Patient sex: M
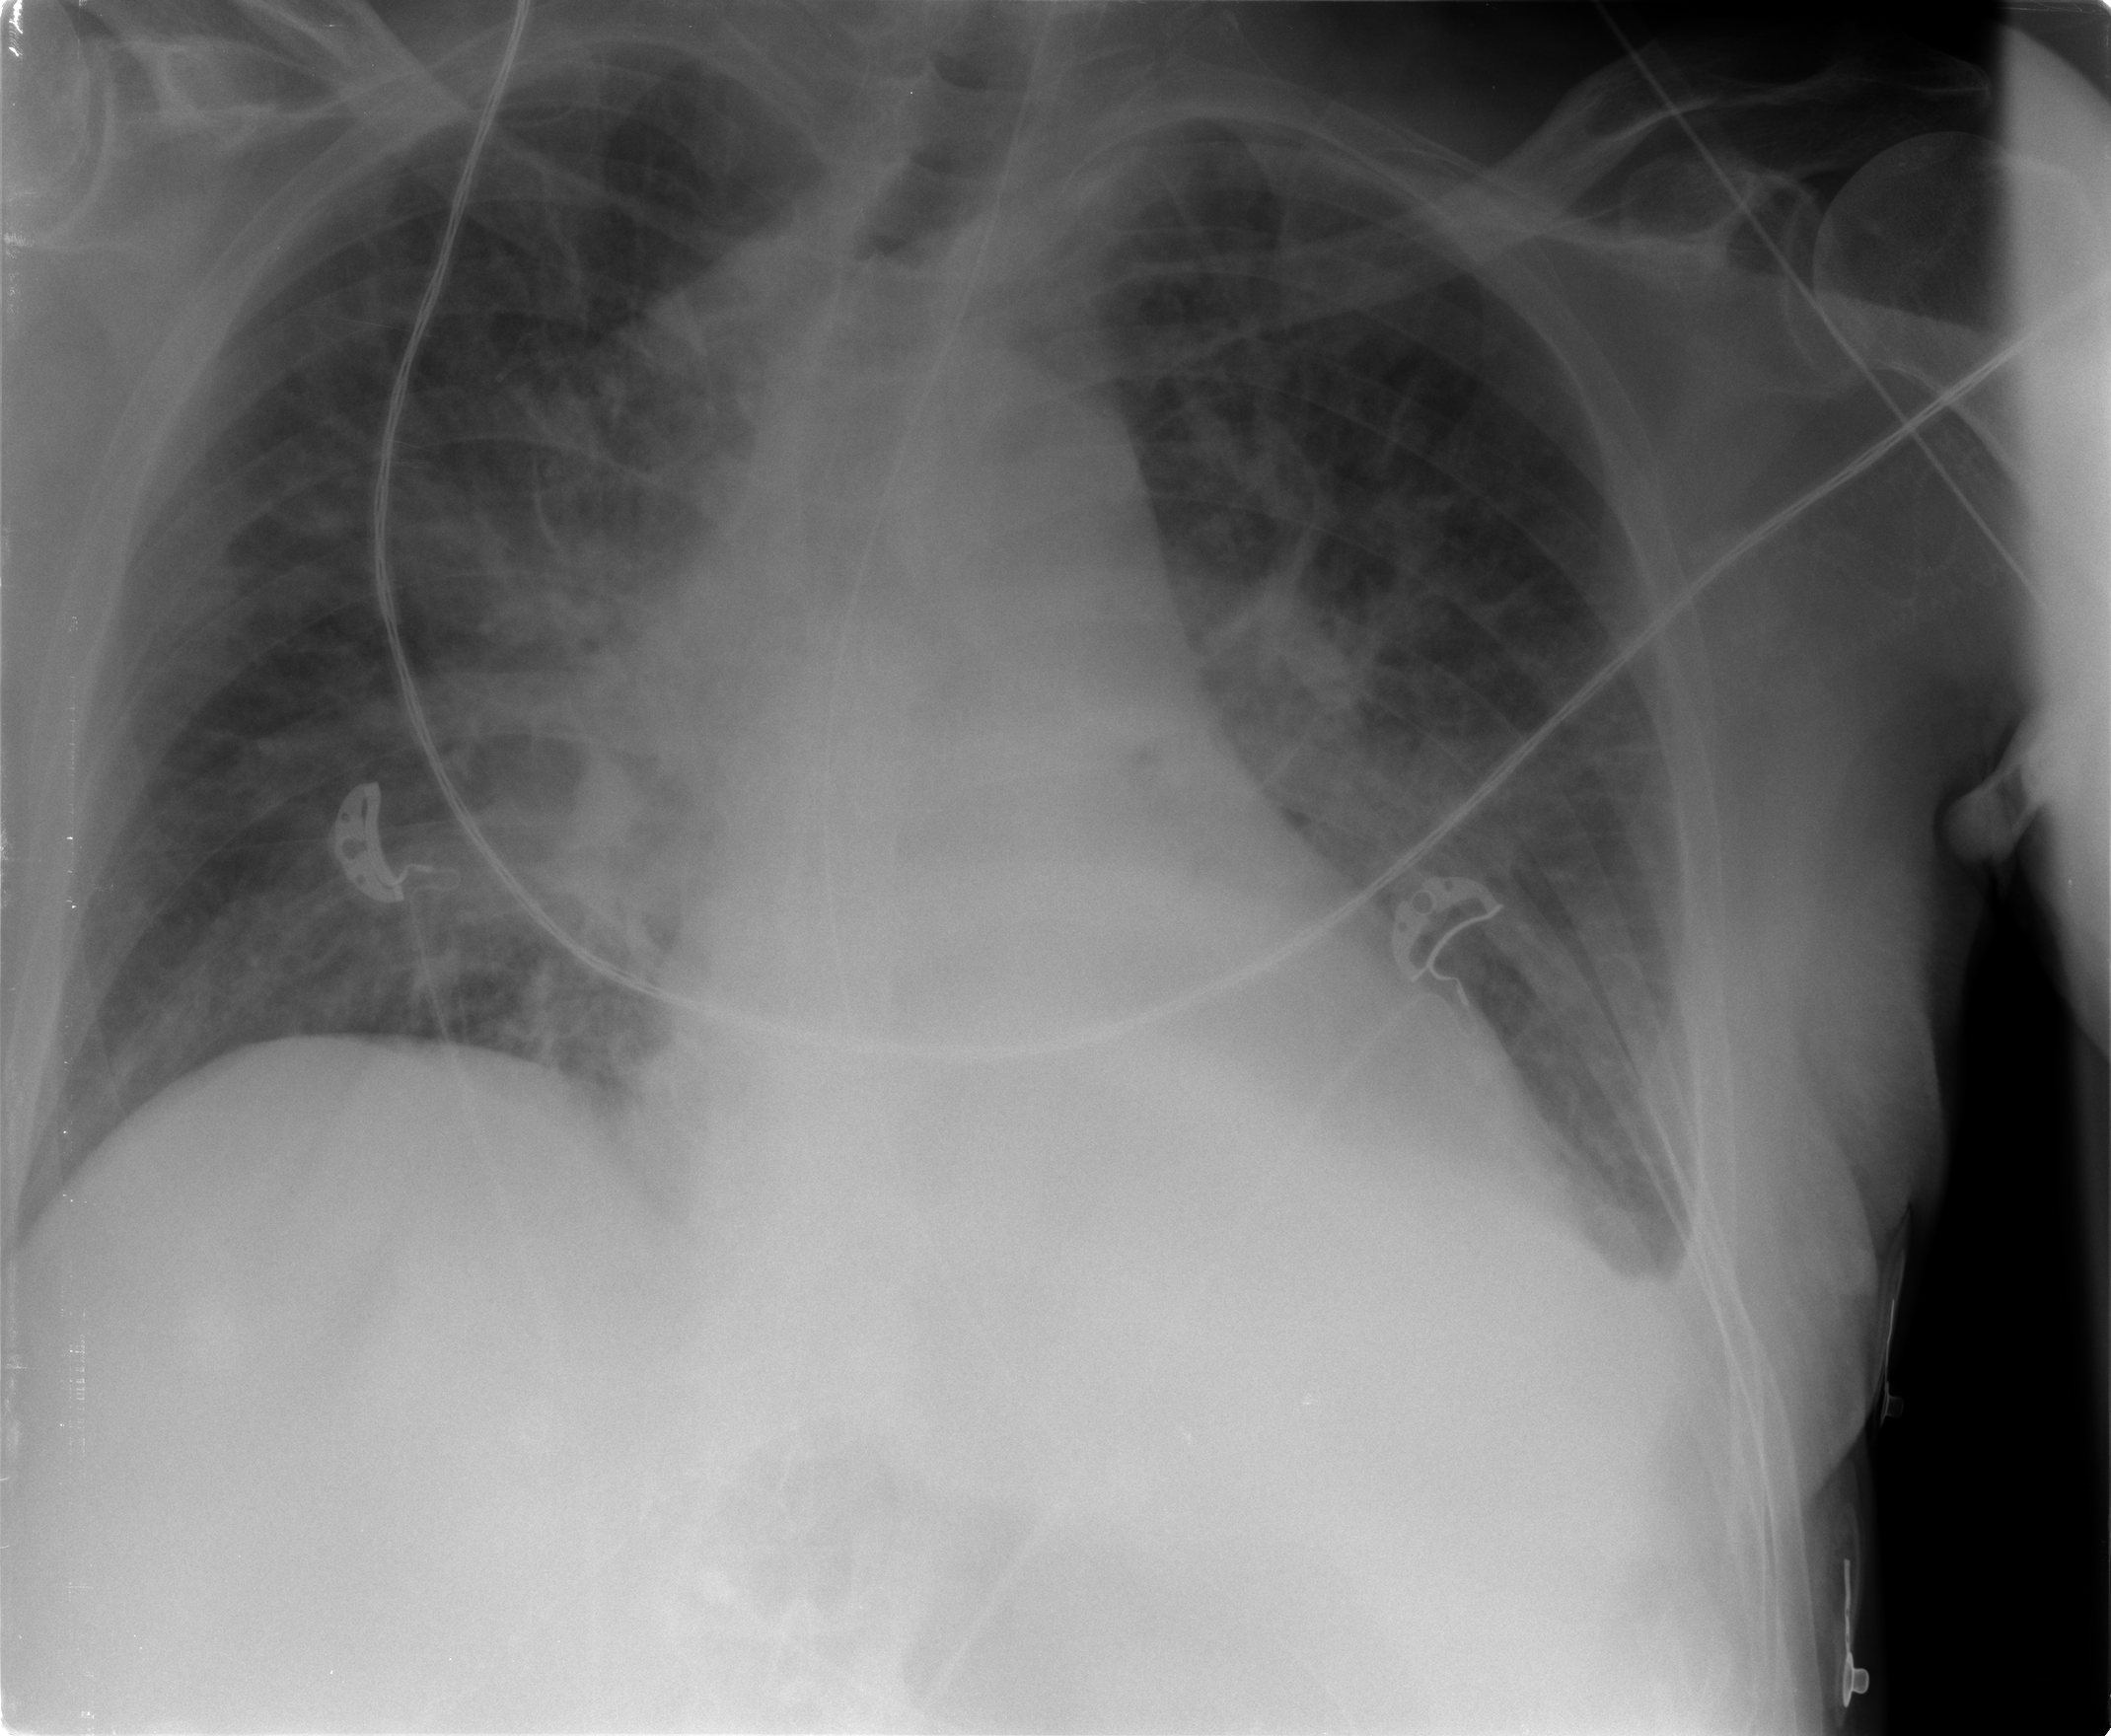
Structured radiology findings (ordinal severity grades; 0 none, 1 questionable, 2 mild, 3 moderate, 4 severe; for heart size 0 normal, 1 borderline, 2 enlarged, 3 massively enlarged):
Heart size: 0
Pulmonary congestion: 3
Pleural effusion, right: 0
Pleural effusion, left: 2
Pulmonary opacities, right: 3
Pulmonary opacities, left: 3
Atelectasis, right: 2
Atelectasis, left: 2